【题型】填空题　【知识点】立体几何　【难度】easy
已知点 $S, A, B, C$ 均在半径为 2 的球面上，$\triangle ABC$ 是边长为 3 的等边三角形，$SA \perp$ 平面 $ABC$，则 $SA = $ \_\_\_\_\_\_\_\_。
【解答】
\noindent \textbf{【答案】} 2

\vspace{1em}

\noindent \textbf{【解析】} 如图，将三棱锥 $S-ABC$ 转化为正三棱柱 $SMN-ABC$，

\noindent 设 $\triangle ABC$ 的外接圆圆心为 $Q_1$，半径为 $r$，

\noindent 则 $2r = \frac{AB}{\sin \angle ACB} = \frac{3}{\frac{\sqrt{3}}{2}} = 2\sqrt{3}$，可得 $r = \sqrt{3}$，

\noindent 设三棱锥 $S-ABC$ 的外接球球心为 $O$，连接 $OA, OQ_1$，则 $OA = 2, OQ_1 = \frac{1}{2}SA$，

\noindent 因为 $OA^2 = OQ_1^2 + Q_1A^2$，即 $4 = 3 + \frac{1}{4}SA^2$，解得 $SA = 2$。

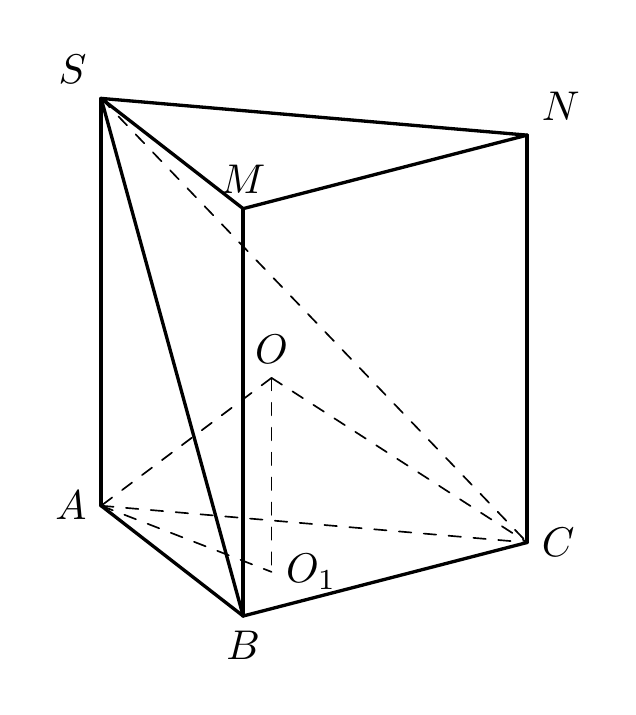